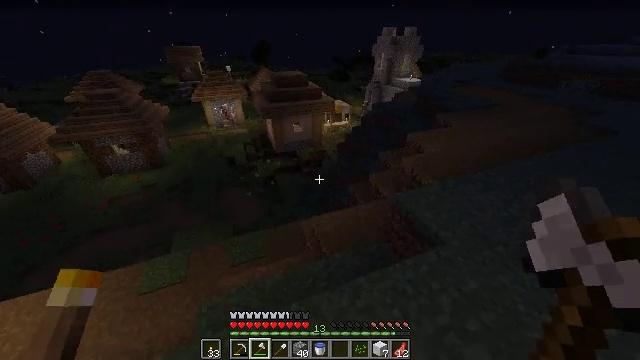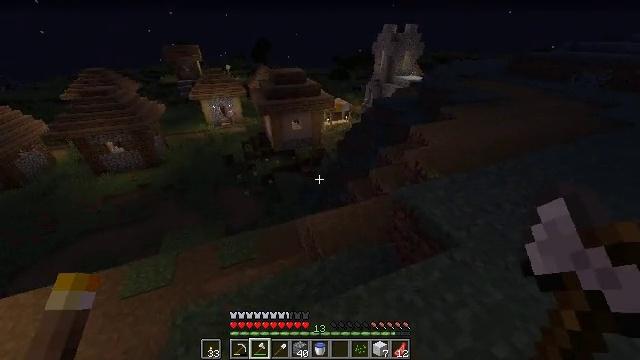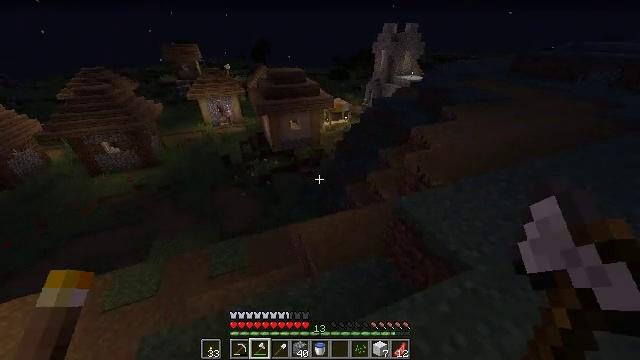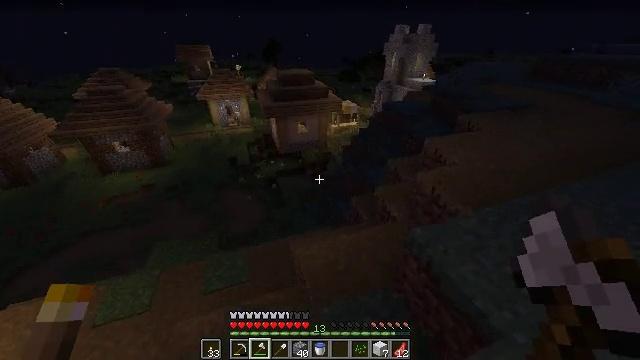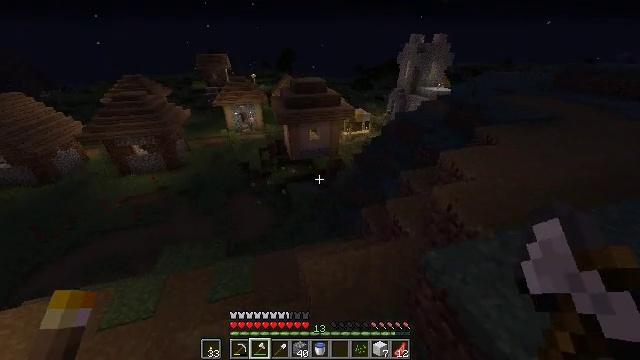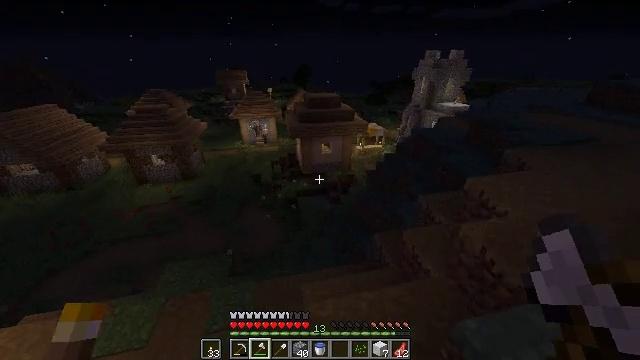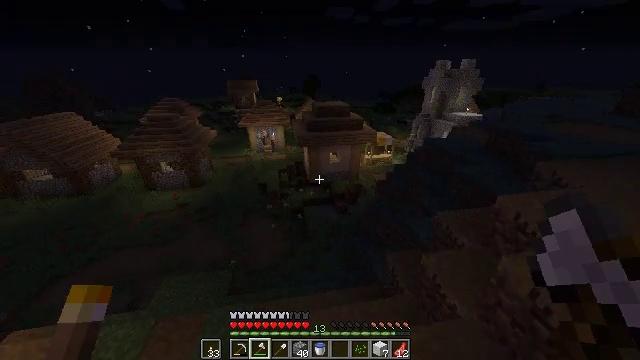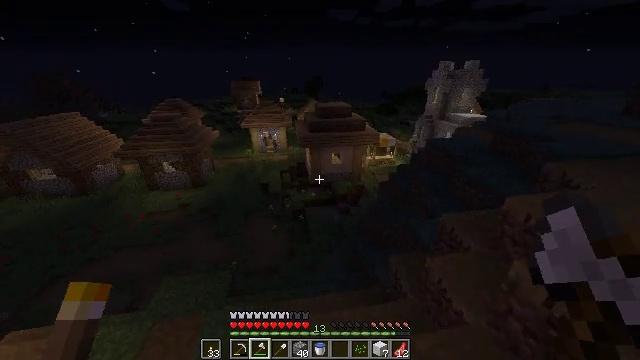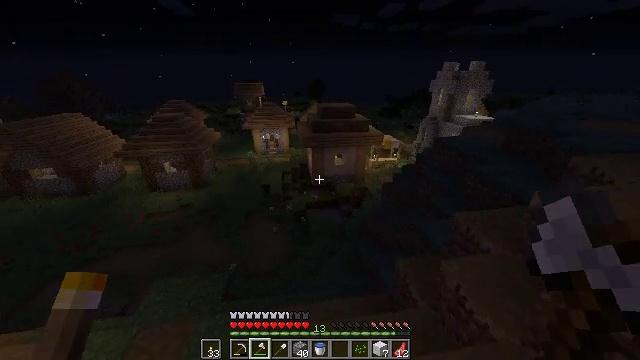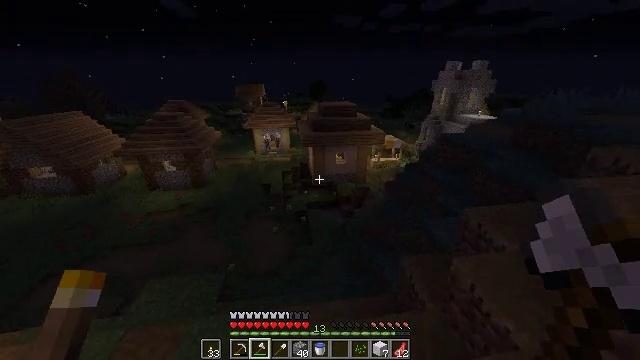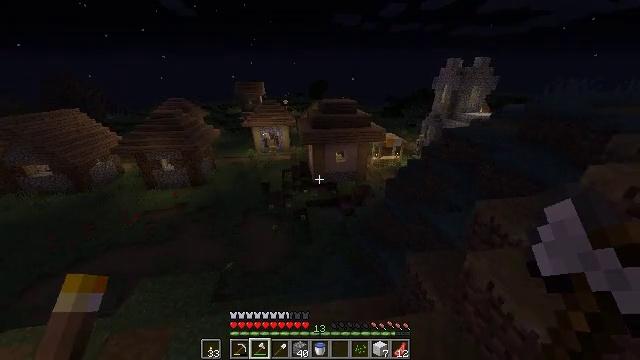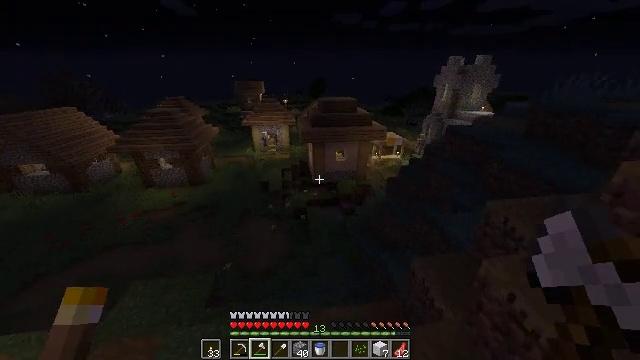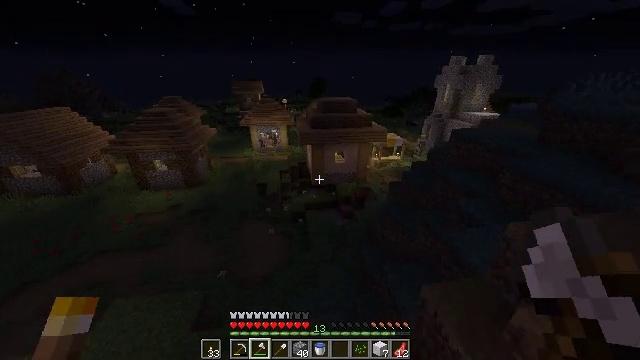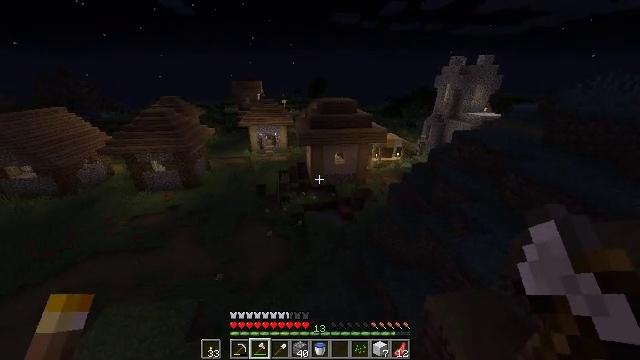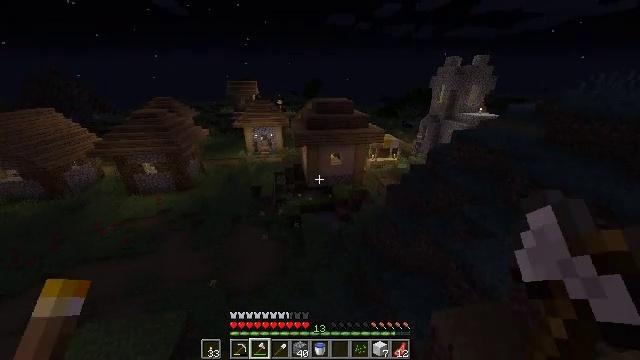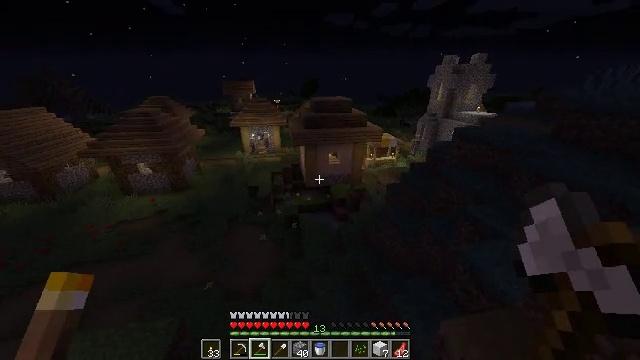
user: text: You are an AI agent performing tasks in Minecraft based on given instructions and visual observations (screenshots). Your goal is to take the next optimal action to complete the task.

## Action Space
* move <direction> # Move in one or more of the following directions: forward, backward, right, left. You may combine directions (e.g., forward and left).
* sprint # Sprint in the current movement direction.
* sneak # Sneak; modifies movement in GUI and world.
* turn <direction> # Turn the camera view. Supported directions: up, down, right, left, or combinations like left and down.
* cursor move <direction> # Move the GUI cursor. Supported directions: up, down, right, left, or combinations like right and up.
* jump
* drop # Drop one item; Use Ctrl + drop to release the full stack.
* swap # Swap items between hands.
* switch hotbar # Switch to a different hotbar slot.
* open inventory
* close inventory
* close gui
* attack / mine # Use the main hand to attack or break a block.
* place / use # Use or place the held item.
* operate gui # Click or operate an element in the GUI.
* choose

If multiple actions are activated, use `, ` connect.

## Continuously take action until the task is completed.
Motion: motion action
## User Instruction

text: Mine a hay block from the field.
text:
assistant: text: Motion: move forward and move right, sprint
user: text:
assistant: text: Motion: move forward, sprint
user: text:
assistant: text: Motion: move forward, sprint, turn left
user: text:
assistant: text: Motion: move forward, sprint, turn left and up
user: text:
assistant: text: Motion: move forward, sprint, turn left and up
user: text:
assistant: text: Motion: move forward, sprint, turn left and up
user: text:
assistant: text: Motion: move forward, sprint
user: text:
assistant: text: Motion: move forward, sprint
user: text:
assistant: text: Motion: move forward, sprint
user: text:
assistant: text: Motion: move forward, sprint
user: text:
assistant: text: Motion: move forward, sprint
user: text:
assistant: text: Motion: move forward, sprint
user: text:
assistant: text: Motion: move forward, sprint
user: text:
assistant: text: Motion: move forward, sprint, turn right
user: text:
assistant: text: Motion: move forward, sprint
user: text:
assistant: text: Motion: move forward, sprint
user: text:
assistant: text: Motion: move forward, sprint
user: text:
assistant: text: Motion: move forward, sprint
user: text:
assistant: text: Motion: move forward, sprint
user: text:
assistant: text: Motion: move forward and move right, sprint
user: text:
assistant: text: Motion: move forward and move right, sprint
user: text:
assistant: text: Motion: move forward and move right, sprint
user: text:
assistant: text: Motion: move forward, sprint
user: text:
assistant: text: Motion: move forward, sprint
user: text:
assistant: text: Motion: move forward, sprint
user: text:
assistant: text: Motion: move forward, sprint, turn left
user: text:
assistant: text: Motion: move forward, sprint, turn left
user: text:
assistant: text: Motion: move forward, sprint, turn left
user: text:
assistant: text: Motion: move forward, sprint, turn left
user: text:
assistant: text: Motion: move forward, sprint, turn left and up